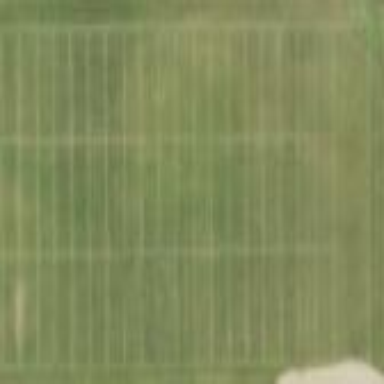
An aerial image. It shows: Pitch for American football.